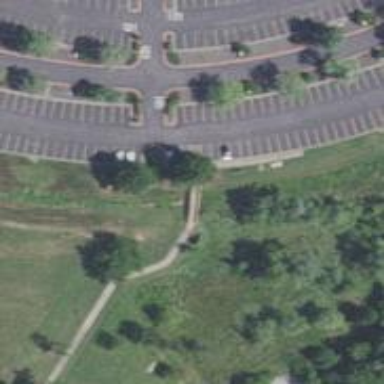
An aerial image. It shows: Disc golf basket.